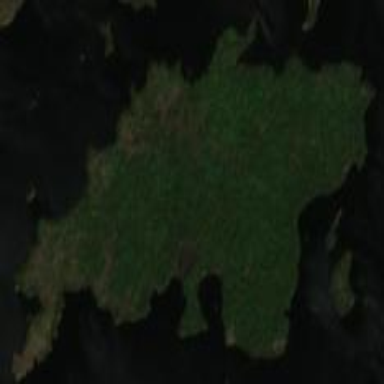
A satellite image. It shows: Island.